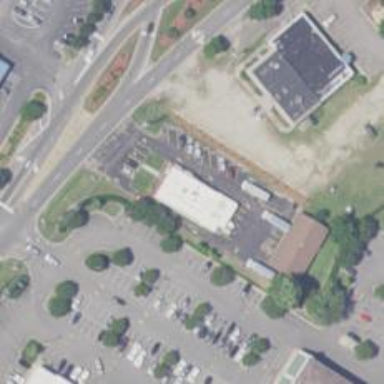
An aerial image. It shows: Car rental facility.